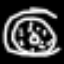
Label: donut